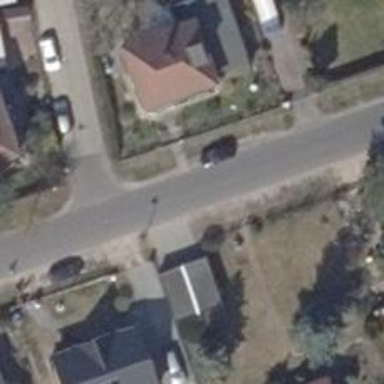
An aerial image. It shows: Footway.